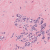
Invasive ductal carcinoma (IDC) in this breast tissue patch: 0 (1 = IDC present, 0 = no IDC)